Field crop: maize
Growth stage: 2
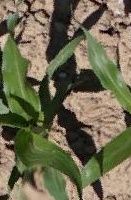
Species: maize